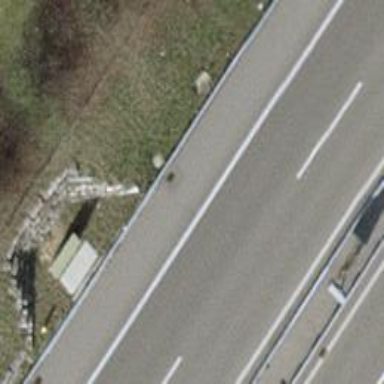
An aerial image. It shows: Motorway.